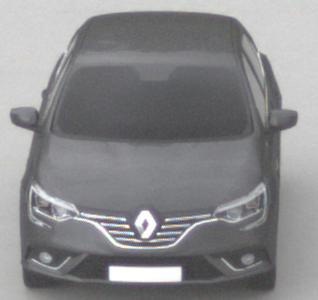
Make: Renault
Model: Mégane ENERGY TCe 100
Detailed model: Mégane (IV)
Model produced from: 2016/03
Model produced until: 2018/08
Doors: 5
Color: gray
Road condition: dry road
Daytime: midday
Contrast: low contrast